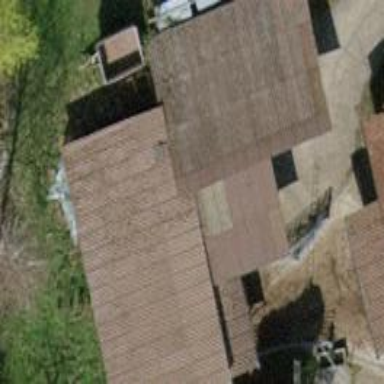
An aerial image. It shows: Farm building.